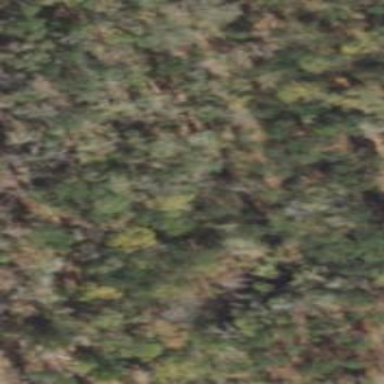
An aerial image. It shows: Mixed leaf woodland.